Interaction volume radius: 5 \u00c5
Interaction volume height: 10 \u00c5
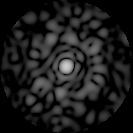
Disorder parameter: 0.8908